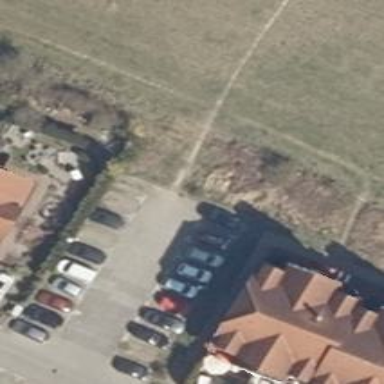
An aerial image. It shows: Road serving as parking aisle.